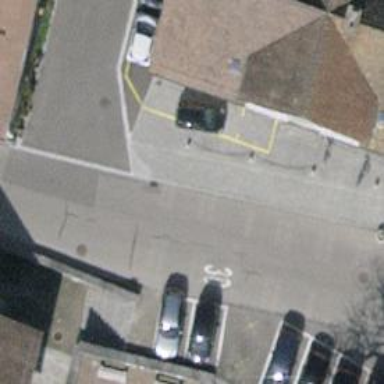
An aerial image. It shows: Footway with surface made of sett.